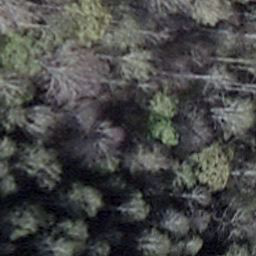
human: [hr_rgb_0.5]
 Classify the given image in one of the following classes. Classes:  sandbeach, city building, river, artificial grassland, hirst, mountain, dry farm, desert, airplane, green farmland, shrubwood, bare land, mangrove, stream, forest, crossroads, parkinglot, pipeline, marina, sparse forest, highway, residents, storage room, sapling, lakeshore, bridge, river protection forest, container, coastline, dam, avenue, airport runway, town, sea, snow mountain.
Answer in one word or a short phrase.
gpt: shrubwood